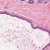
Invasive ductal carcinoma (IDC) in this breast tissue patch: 0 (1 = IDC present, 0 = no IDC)